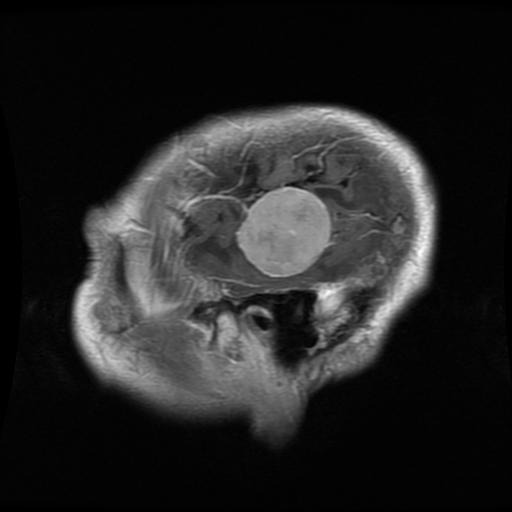
Label: meningioma